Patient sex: M
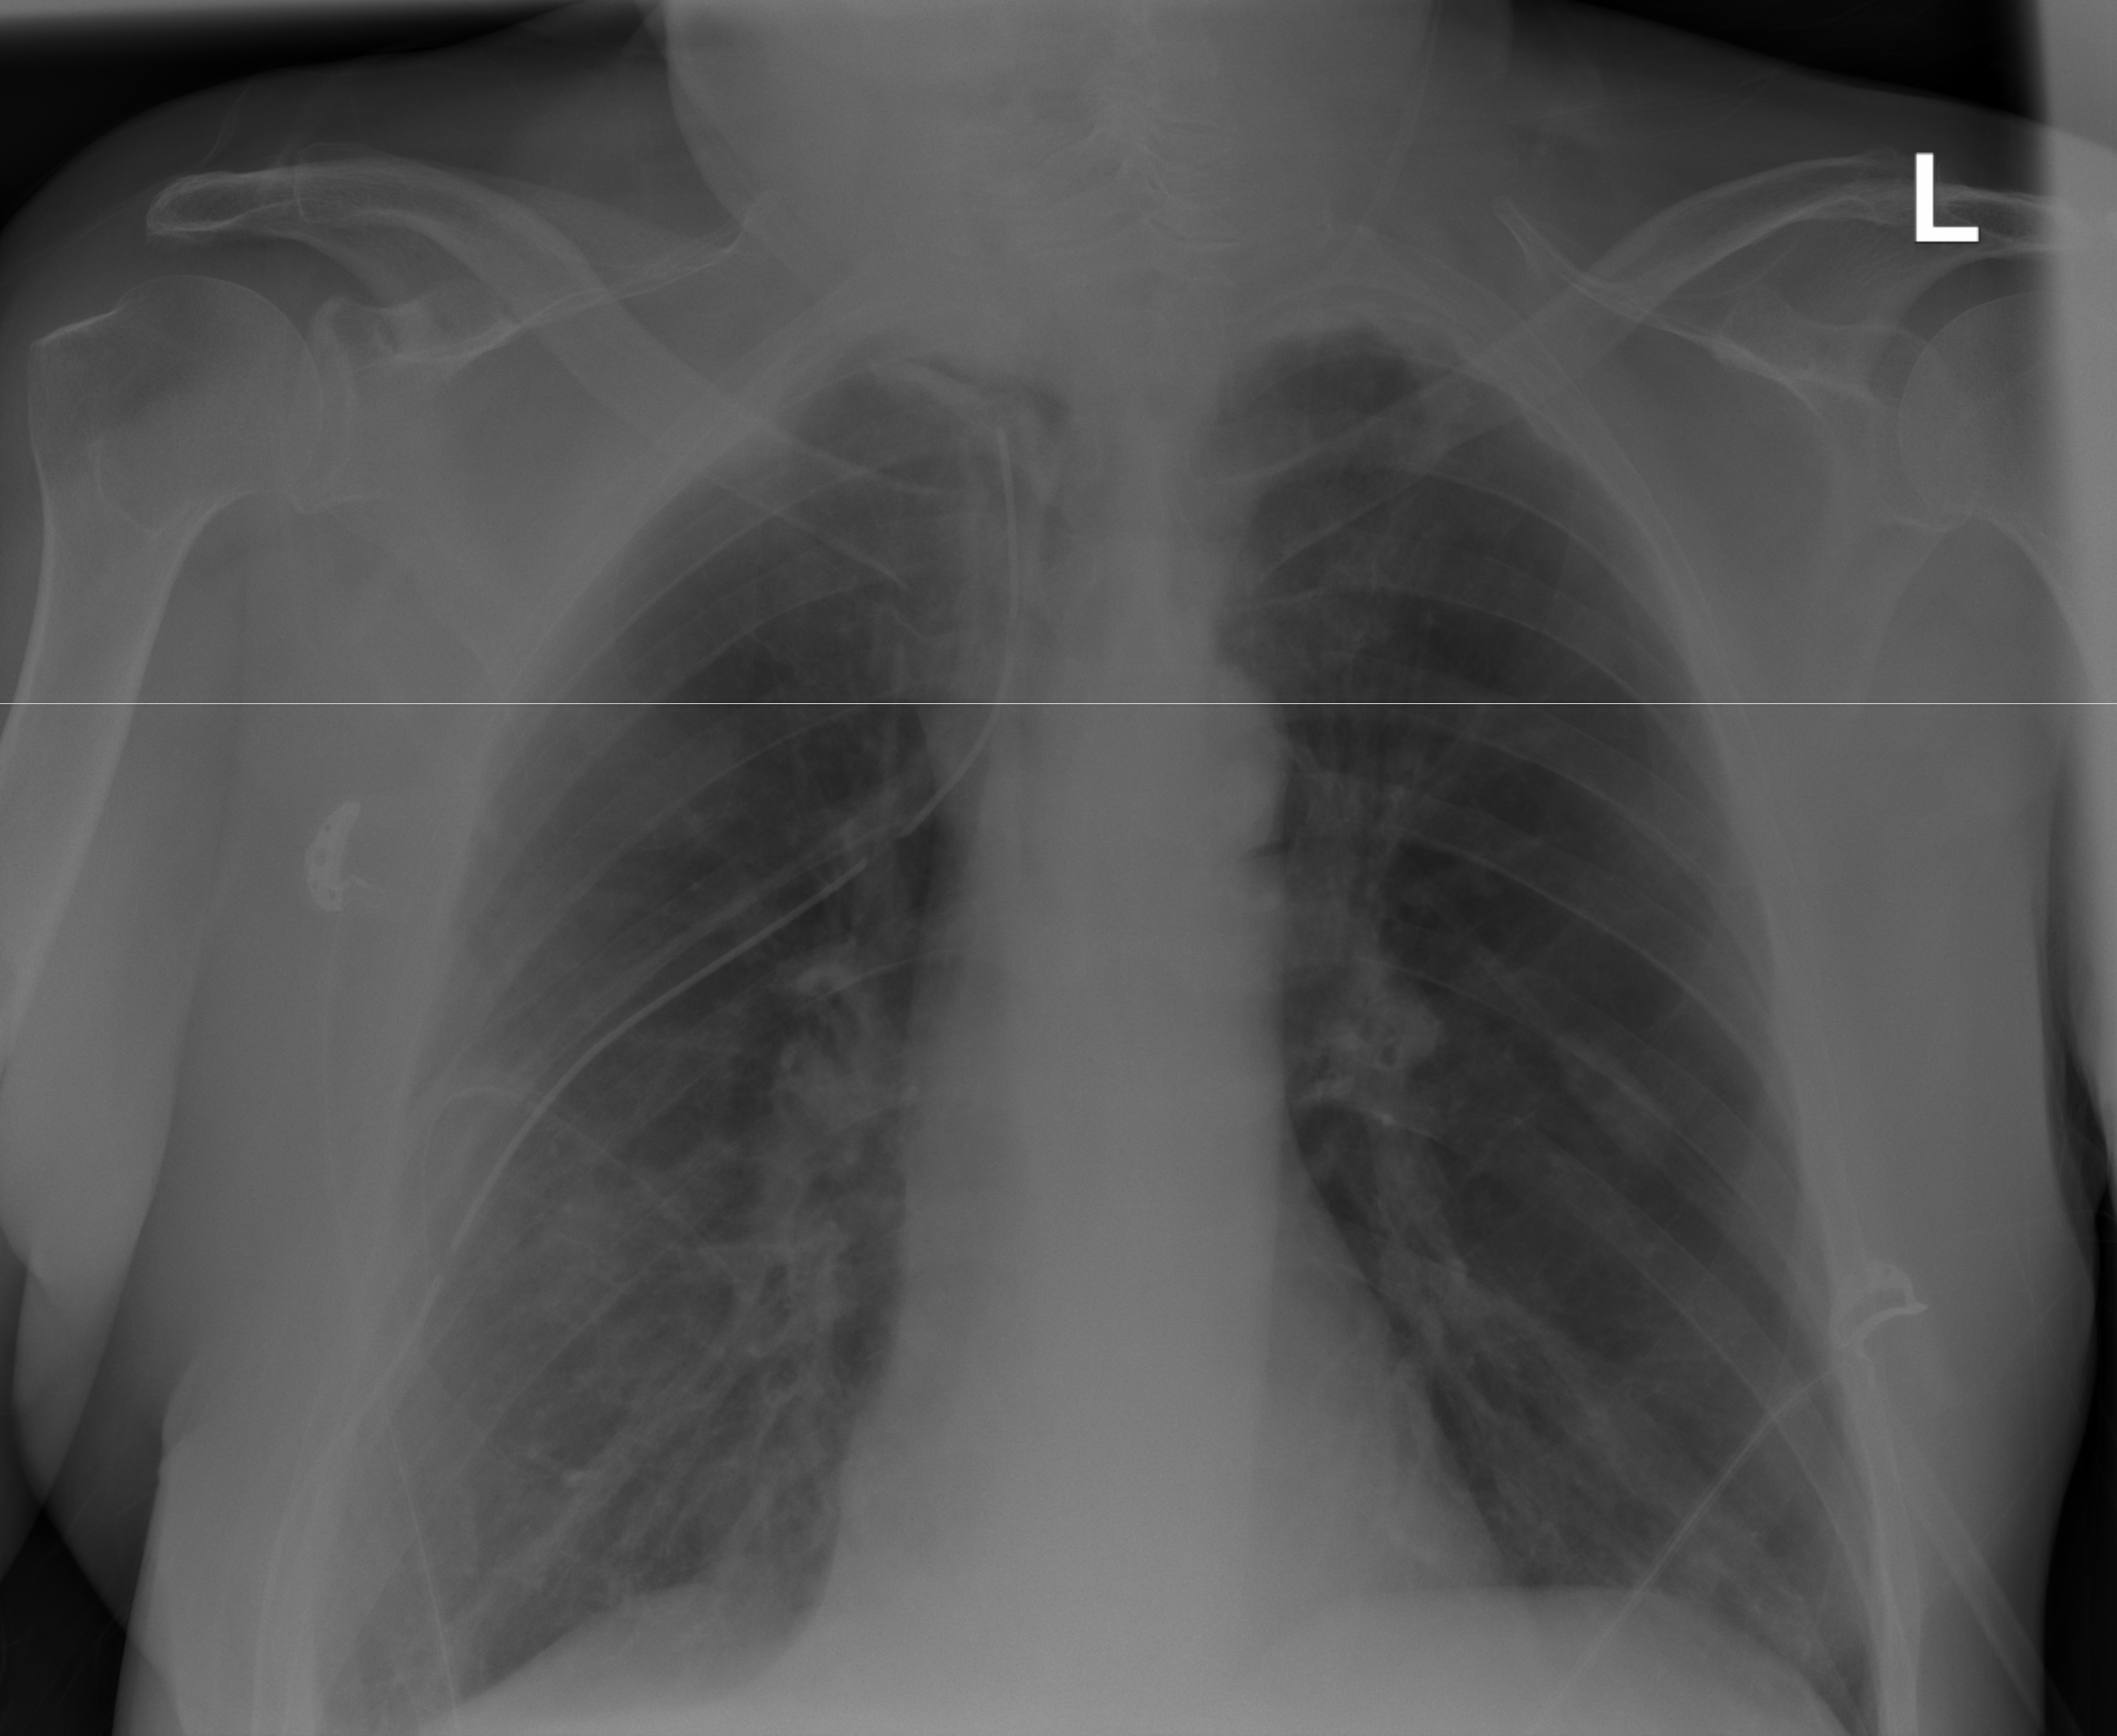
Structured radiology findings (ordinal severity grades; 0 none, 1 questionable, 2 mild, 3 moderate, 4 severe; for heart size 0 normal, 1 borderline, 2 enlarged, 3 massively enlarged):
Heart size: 0
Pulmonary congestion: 2
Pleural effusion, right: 2
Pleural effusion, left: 0
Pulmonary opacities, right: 2
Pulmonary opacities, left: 0
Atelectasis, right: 0
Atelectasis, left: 0